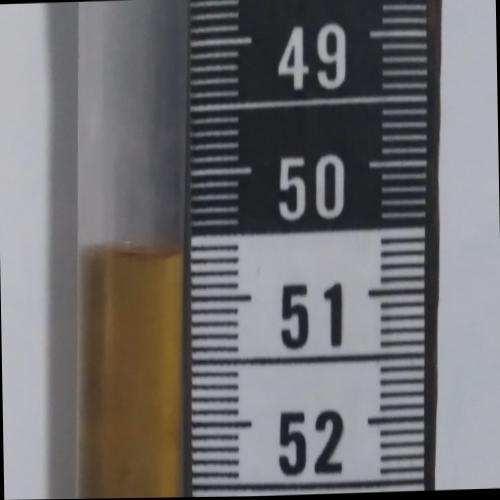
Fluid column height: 50.6 cm